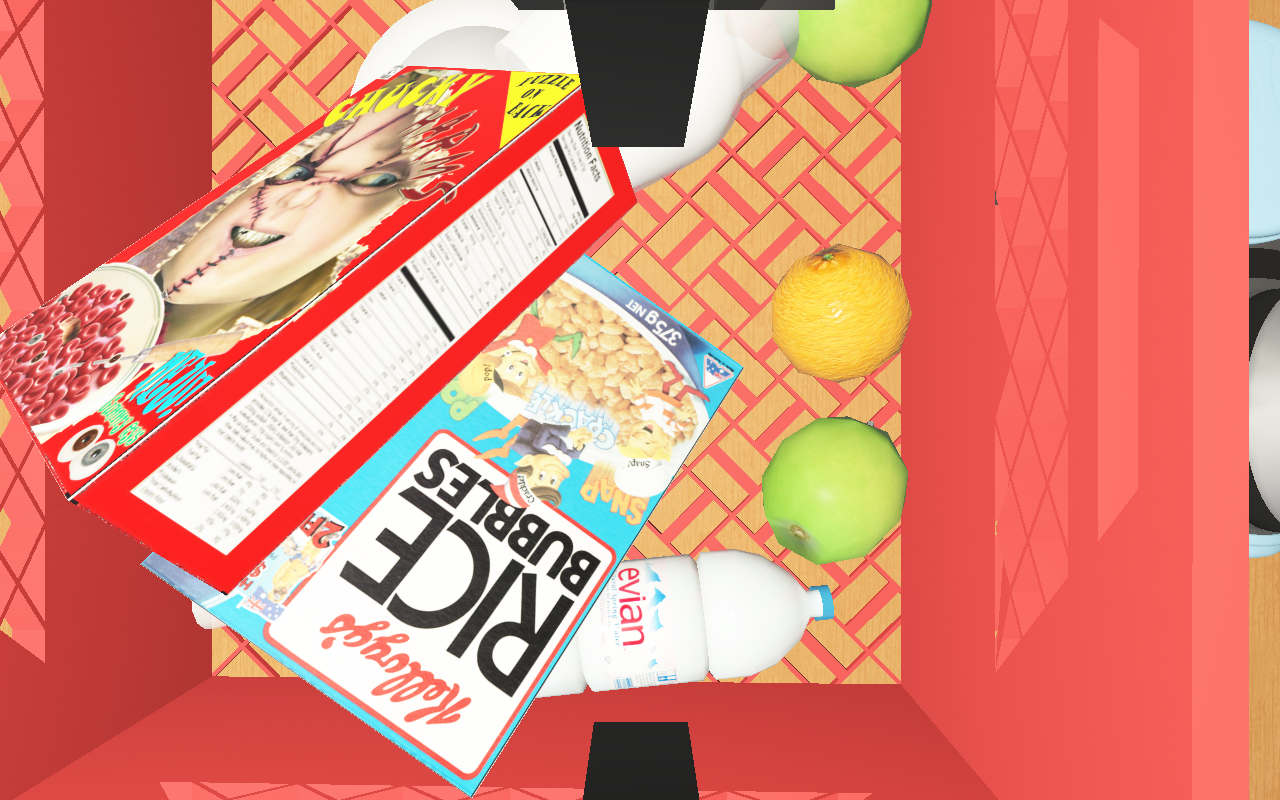
Objects in the scene:
carafe
water bottle
apple
orange
orange
glass
jam jar
cereal box